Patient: sex M, age 78
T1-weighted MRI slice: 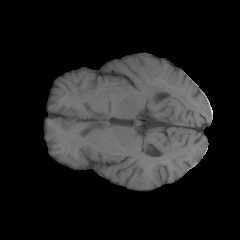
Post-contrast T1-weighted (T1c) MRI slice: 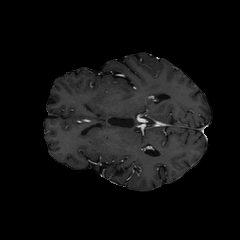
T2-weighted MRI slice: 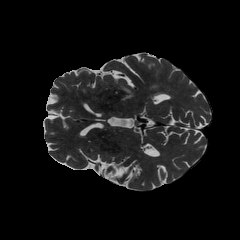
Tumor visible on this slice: yes
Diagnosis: Glioblastoma, IDH-wildtype
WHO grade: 4